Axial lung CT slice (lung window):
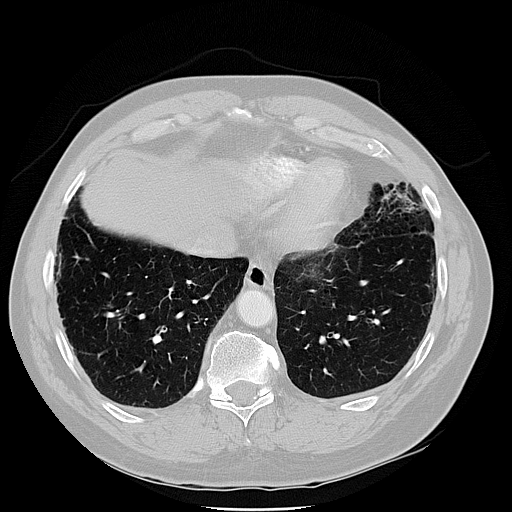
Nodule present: no